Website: macys
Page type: customer-info-address
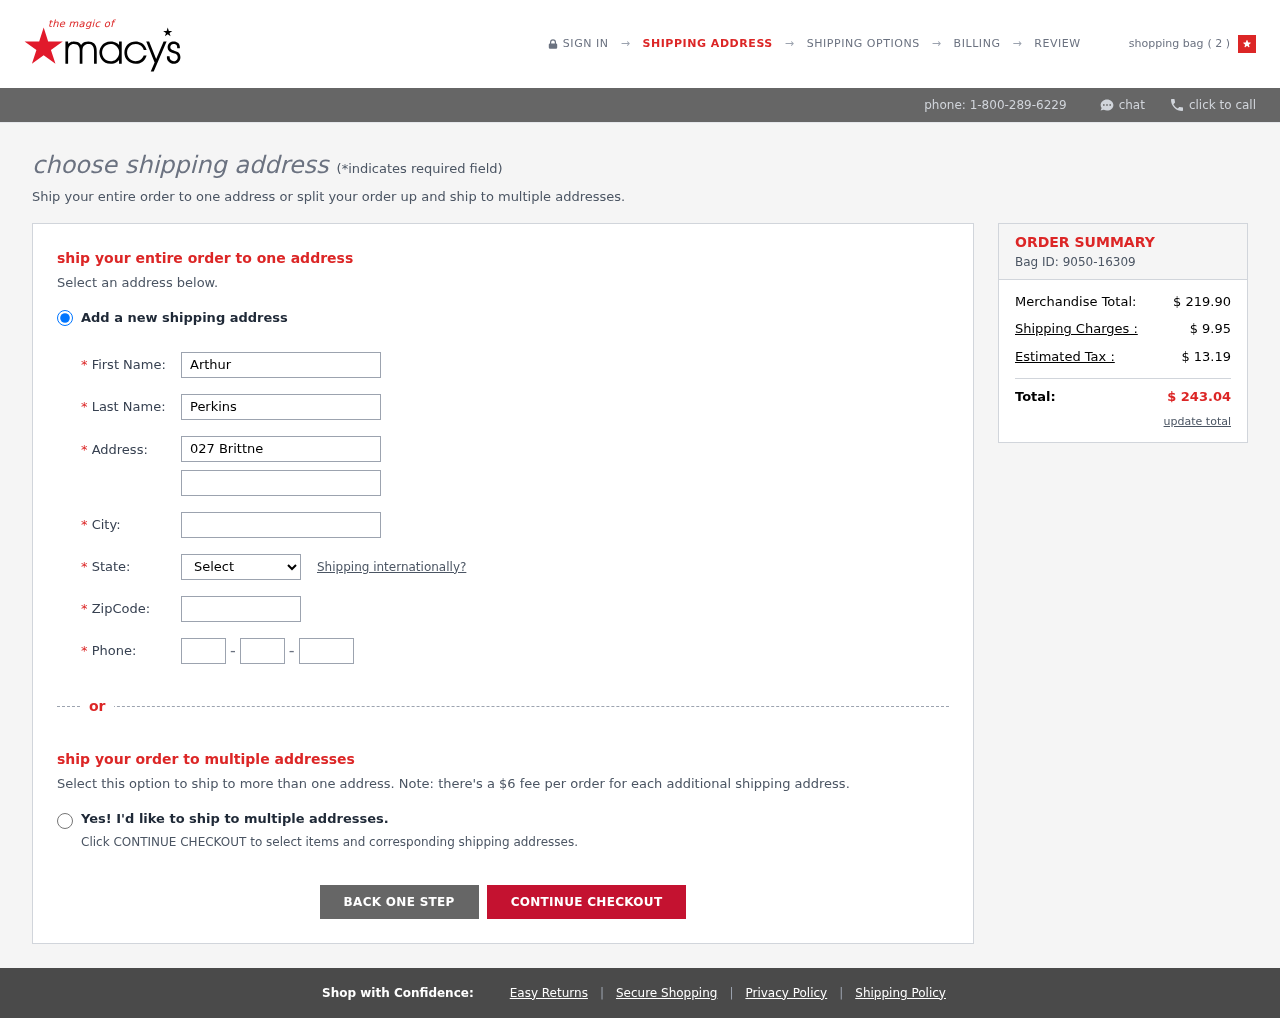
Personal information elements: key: PII_CITY
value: Port Sabrina
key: PII_FIRSTNAME
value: Arthur
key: PII_LASTNAME
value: Perkins
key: PII_PHONE_AREA
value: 877
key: PII_PHONE_PREFIX
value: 419
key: PII_PHONE_SUFFIX
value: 3732
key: PII_POSTCODE
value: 74277
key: PII_STATE_ABBR
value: GU
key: PII_STREET
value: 027 Brittney Plaza
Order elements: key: ORDER_NUM_ITEMS
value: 2
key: ORDER_ID
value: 9050-16309
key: ORDER_SUBTOTAL
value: $ 219.90
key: ORDER_SHIPPING_COST
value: $ 9.95
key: ORDER_TAX
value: $ 13.19
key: ORDER_TOTAL
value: $ 243.04